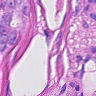
Metastatic tissue present: yes